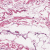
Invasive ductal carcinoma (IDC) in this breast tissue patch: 0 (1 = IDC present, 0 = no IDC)